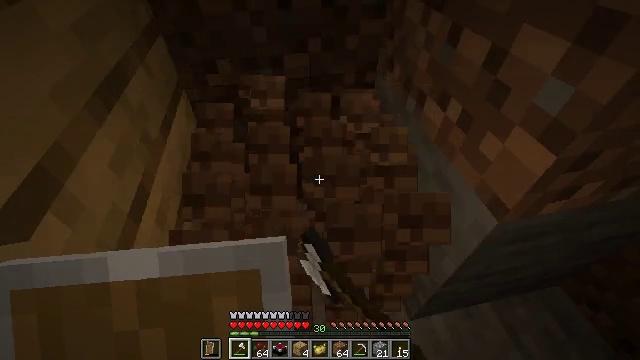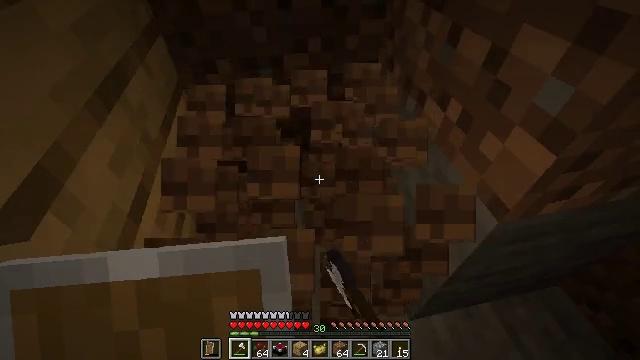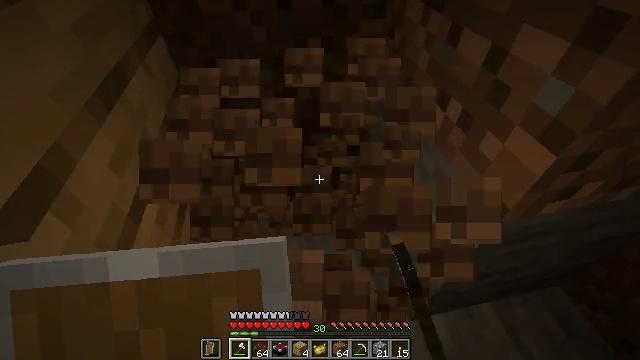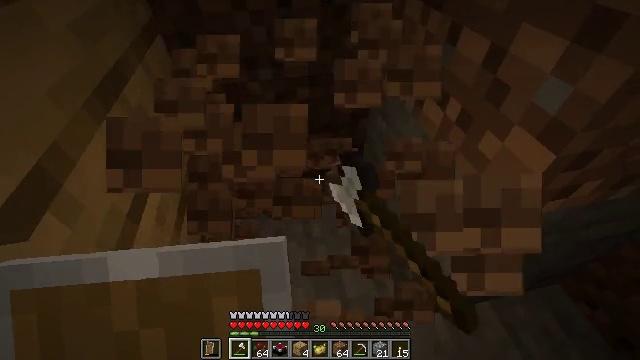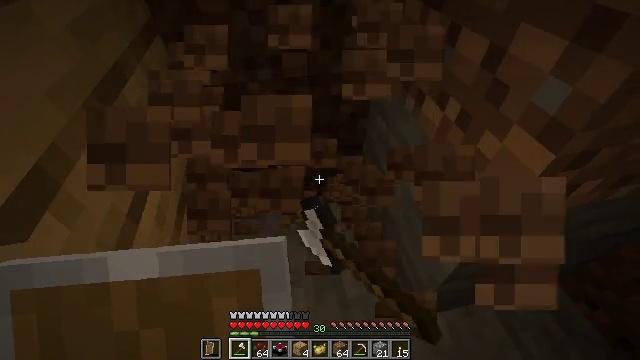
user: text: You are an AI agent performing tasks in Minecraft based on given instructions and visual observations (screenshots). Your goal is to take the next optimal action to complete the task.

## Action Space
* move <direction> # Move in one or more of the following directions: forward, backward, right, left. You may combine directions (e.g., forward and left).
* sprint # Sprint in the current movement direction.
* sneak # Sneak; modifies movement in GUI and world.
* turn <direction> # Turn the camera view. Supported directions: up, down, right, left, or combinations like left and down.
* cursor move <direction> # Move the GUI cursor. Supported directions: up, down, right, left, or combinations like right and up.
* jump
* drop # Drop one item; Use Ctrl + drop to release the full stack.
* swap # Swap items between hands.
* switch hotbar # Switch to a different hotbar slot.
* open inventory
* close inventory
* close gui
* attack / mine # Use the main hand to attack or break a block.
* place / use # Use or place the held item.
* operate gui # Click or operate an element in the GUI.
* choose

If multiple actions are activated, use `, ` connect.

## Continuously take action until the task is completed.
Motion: motion action
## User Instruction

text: Break the dirt block.
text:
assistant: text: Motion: attack / mine
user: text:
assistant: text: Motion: attack / mine
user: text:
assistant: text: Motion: attack / mine
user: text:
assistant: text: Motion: attack / mine
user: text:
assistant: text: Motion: attack / mine